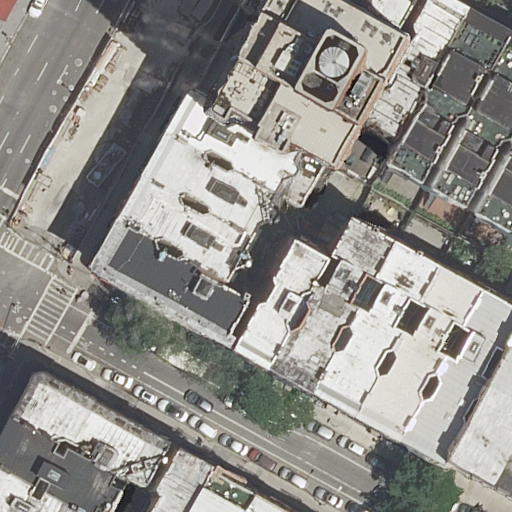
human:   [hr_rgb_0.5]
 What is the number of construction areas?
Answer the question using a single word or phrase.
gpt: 0

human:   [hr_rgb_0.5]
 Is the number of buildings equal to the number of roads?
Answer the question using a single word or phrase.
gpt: no

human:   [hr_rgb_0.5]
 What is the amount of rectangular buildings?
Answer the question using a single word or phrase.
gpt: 4

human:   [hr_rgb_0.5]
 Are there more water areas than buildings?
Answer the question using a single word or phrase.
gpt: no

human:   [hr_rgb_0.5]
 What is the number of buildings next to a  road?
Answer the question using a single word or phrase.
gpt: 22

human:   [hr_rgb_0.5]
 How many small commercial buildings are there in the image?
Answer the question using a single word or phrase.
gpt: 0

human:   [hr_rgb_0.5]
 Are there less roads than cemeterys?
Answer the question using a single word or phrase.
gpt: no

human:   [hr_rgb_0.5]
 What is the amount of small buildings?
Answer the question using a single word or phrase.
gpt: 6

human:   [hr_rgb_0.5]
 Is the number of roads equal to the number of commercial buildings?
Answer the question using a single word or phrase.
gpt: no

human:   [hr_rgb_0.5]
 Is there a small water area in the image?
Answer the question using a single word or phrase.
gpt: no

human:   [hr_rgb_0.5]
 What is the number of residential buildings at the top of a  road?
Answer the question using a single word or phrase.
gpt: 13

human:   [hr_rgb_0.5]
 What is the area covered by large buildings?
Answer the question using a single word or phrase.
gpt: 843m2

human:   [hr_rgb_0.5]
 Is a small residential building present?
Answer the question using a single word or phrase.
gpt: yes

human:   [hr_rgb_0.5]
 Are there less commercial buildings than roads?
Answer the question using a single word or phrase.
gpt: yes

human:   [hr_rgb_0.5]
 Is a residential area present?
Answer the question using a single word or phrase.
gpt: no

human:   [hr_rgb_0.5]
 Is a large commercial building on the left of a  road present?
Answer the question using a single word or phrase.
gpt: no

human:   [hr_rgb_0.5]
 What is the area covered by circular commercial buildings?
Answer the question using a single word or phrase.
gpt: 0m2

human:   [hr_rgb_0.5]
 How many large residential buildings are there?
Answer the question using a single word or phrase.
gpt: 1

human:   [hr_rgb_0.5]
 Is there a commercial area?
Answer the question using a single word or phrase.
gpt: no

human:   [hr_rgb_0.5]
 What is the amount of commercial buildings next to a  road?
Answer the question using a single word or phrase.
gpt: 0

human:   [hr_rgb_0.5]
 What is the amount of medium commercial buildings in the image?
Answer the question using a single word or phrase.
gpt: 0

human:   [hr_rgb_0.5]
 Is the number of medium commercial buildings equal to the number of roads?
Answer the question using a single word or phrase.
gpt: no

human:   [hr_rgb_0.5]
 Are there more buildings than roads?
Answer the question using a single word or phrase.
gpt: yes

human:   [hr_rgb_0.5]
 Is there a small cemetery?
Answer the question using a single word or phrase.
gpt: no

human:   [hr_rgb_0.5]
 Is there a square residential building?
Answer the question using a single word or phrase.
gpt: no

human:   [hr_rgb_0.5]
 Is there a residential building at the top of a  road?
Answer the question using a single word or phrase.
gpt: yes

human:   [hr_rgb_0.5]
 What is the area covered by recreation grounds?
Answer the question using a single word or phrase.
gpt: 0m2

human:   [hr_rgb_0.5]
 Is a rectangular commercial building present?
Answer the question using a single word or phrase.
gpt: no

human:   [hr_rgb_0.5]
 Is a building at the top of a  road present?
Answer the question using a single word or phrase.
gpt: yes

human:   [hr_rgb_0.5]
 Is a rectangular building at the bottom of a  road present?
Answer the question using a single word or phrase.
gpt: yes

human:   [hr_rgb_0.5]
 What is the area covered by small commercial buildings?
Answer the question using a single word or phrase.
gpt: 0m2

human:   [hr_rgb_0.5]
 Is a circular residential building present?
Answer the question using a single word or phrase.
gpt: no

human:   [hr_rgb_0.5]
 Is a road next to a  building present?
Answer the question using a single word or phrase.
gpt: yes

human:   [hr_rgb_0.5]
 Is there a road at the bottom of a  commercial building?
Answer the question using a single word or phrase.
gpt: no

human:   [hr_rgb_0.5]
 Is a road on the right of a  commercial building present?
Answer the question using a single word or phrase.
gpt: no

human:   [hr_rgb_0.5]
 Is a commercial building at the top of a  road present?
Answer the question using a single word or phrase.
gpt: no